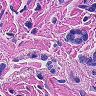
Metastatic tissue present: yes